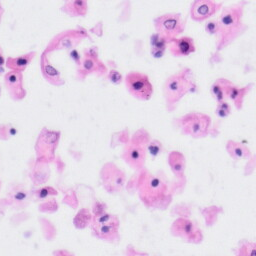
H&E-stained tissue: Tonsil